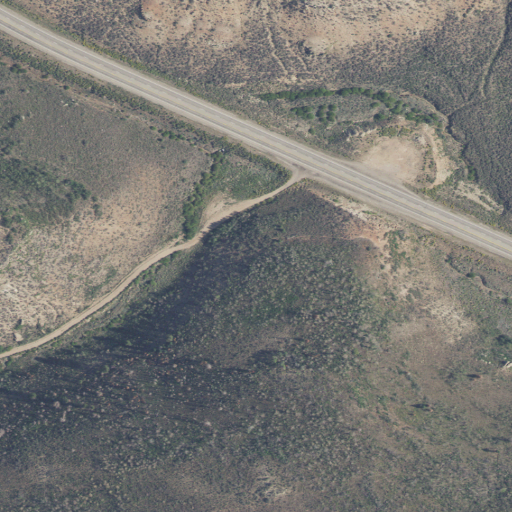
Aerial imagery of valley in Utah named Wildcat Canyon containing shrub, deciduous forest, open development, low intensity development, evergreen forest, grassland, and medium intensity development